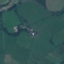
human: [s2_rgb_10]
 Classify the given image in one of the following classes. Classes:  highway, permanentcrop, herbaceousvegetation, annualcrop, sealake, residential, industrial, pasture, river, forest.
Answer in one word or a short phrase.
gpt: Pasture